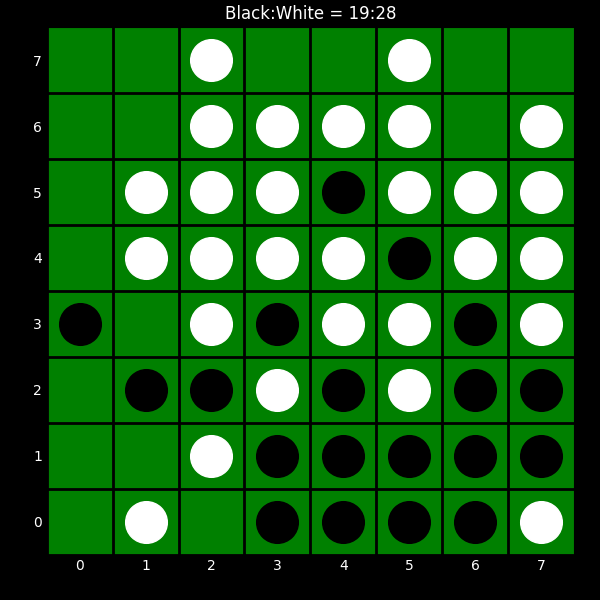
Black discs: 19
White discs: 28